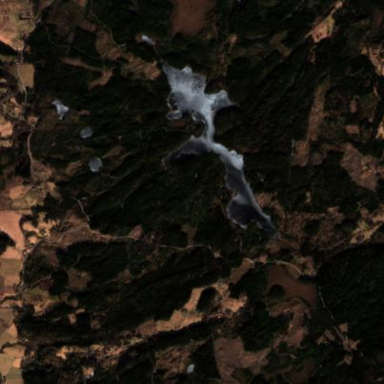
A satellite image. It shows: Beautiful lake surrounded by nature.